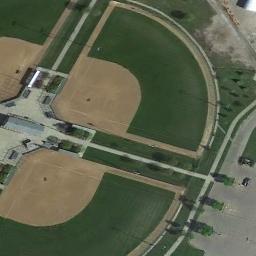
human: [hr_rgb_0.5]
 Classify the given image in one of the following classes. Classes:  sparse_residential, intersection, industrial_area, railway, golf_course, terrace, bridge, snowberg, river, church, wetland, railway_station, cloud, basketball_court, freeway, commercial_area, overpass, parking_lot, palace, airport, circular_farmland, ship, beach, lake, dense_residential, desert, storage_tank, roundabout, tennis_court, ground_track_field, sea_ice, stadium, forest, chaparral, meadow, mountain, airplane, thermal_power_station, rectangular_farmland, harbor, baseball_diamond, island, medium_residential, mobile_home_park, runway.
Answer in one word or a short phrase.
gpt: baseball_diamond